Question: I've done a plot, and have one small problem which drive me crazy with the legend part
I can't find a way to center the box in the legend.
'''
x=seq(-4,4,length=200)
y=dnorm(x,mean=0.816783035,sd=0.862916258)
plot(x,y,type="l",lwd=2,col="red" , xlim=c(-4, 4) , ylab="probabilitiy", xlab="")
#Shaded Area TBR!
c= -0.211653725
x=seq(-4,4,length=200)
y=dnorm(x,mean=-0.393475584,sd=0.895660247)
lines(x,y,type="l",lwd=2,col="blue")
legend("topright", legend = c('TBR', 'TBF', 'Criterion', 'Hit'),
bty = "n",
col = c("green", "blue", "red",NA),
lty = c(1,1,1,NA),
density=c(0,0,0,10),
fill = c("green", "blue", "red","red"),
border = c(NA,NA,NA,"red"),
)
abline(v= c)
x1 = seq(c,4, length = 200)
y1 = dnorm(x1,mean=0.816783035,sd=0.862916258)
polygon(c(c,x1) ,c(0, y1),density= 3, col="red")
'''

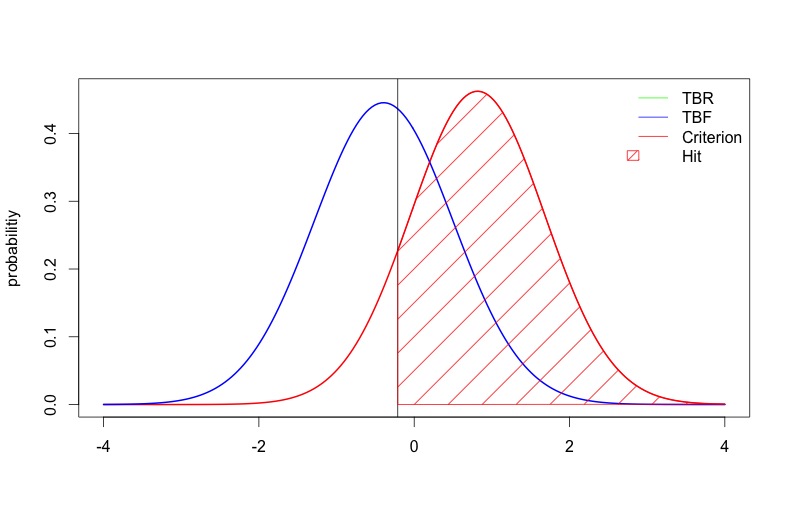
Answer: It's the "x.intersp" parameter you will need to play with I think.
Try:
'''
x=seq(-4,4,length=200)
y=dnorm(x,mean=0.816783035,sd=0.862916258)
plot(x,y,type="l",lwd=2,col="red" , xlim=c(-4, 4) , ylab="probabilitiy", xlab="")
#Shaded Area TBR!
c= -0.211653725
x=seq(-4,4,length=200)
y=dnorm(x,mean=-0.393475584,sd=0.895660247)
lines(x,y,type="l",lwd=2,col="blue")
legend("topright", legend = c('TBR', 'TBF', 'Criterion', 'Hit'),
bty = "n",
col = c("green", "blue", "red",NA),
lty = c(1,1,1,NA),
density=c(0,0,0,10),
fill = c("green", "blue", "red","red"),
border = c(NA,NA,NA,"red"),
x.intersp=c(2,2,2,0.5)
)
abline(v= c)
x1 = seq(c,4, length = 200)
y1 = dnorm(x1,mean=0.816783035,sd=0.862916258)
polygon(c(c,x1) ,c(0, y1),density= 3, col="red")
'''

Does that do what you want?